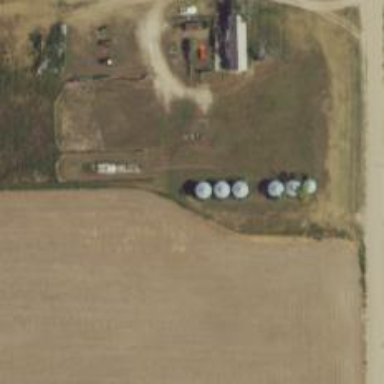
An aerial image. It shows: Silo.